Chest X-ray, AP view. Patient: 54 years old, sex M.
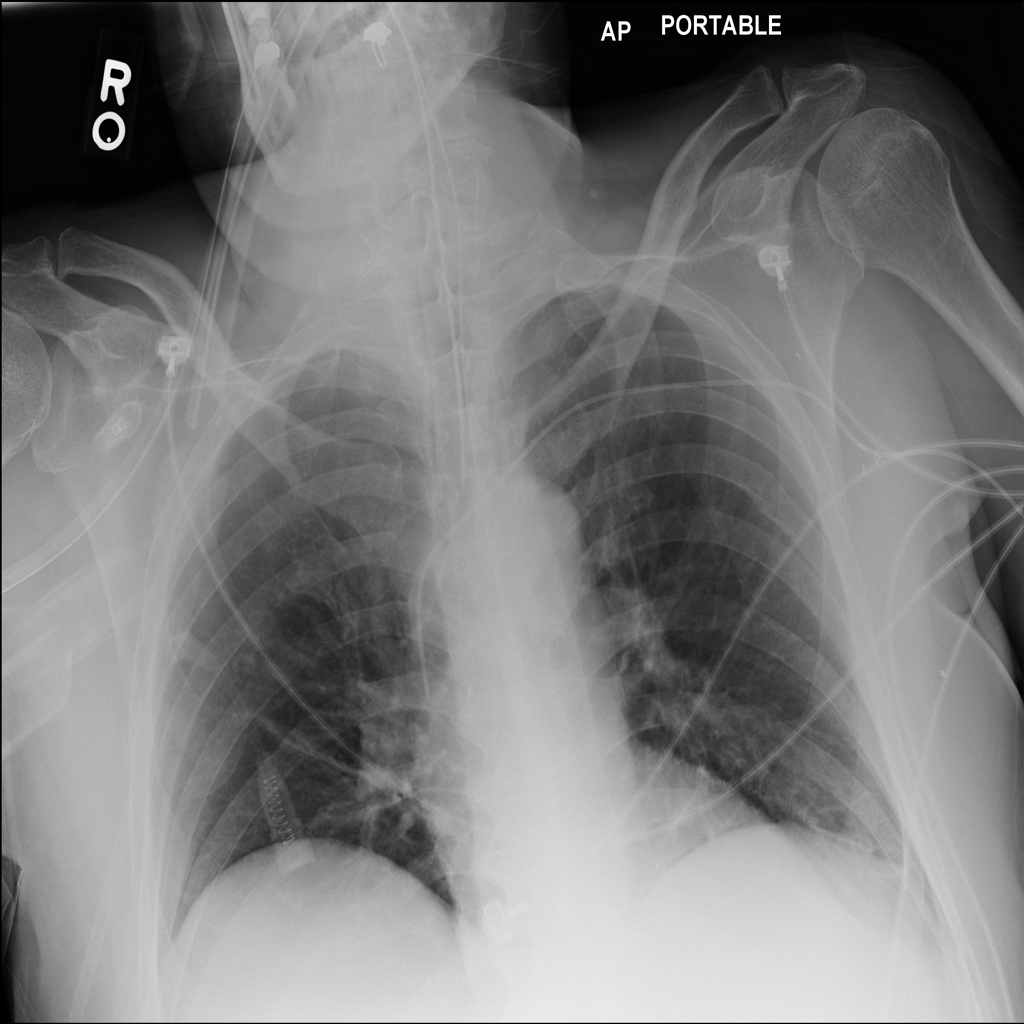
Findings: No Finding